Question: I've downloaded a code example of XNA and I've opened the '.sln' file that I've downloaded from the site using Visual Studio 2010.
Now I have the code, but I can't compile/debug it. Here's a pic:

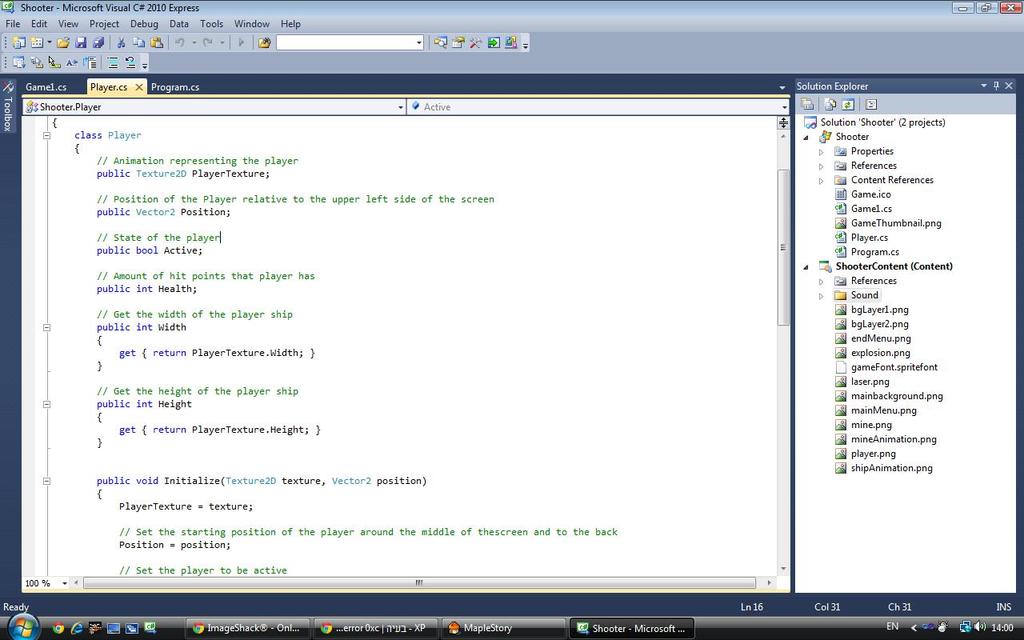
Answer: I'm not sure what the error/problem is since it's not obvious from your screenshot. But my first guess is that you have a content project (ShooterContent) which contains no source code as the active project. Try right clicking on the Shooter project and clicking Set As Startup Project. If that doesn't help, try including the output from a build in your next screenshot to give some more clues.